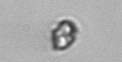
Label: Heterocapsa_rotundata